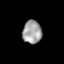
Tissue: skin
Cell type: Epithelial cells
Senescence score: 0.2499
Nuclear area (px): 432
Mean DAPI intensity: 160.653